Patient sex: F
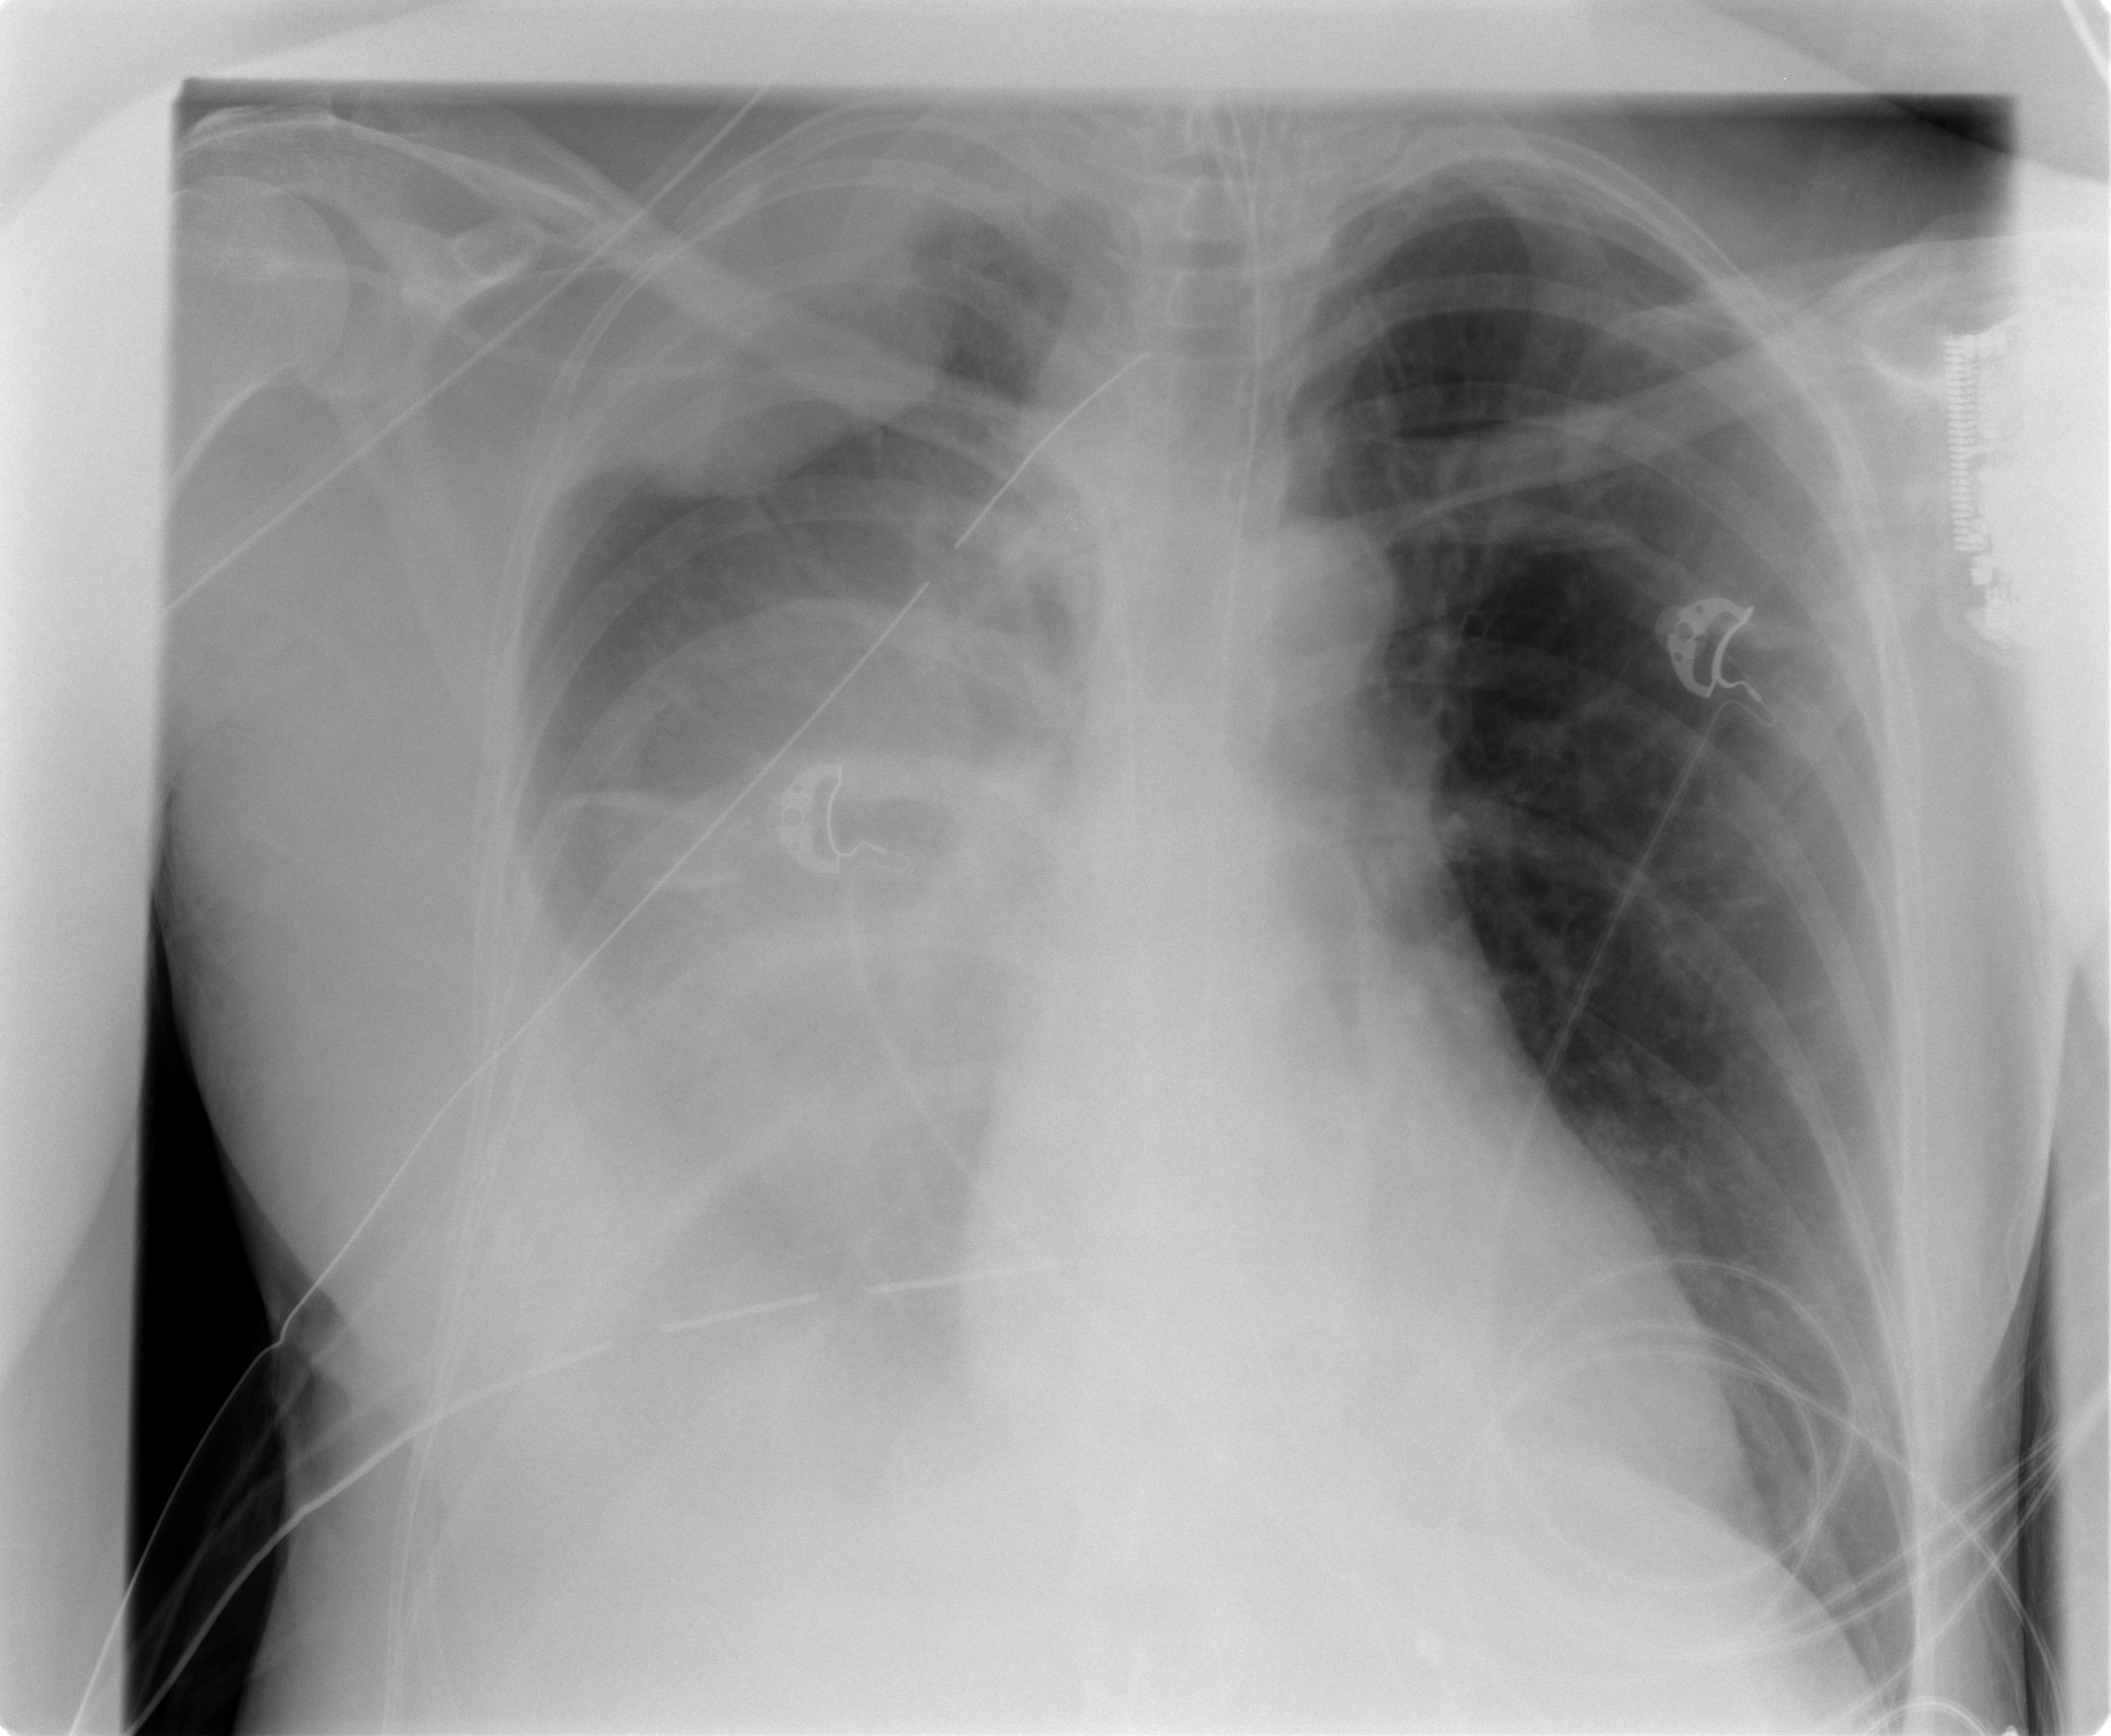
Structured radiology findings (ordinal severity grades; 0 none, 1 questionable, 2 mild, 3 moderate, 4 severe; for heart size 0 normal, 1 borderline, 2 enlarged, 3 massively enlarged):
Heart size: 0
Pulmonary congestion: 0
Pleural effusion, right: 3
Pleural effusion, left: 0
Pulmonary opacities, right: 3
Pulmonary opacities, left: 0
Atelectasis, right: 3
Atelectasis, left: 0